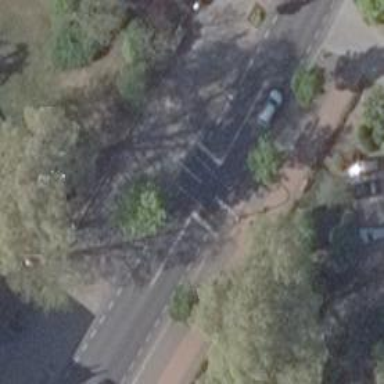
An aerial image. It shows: Crossing with traffic signals.